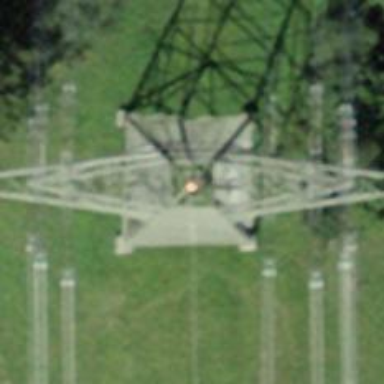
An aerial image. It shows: Power tower.